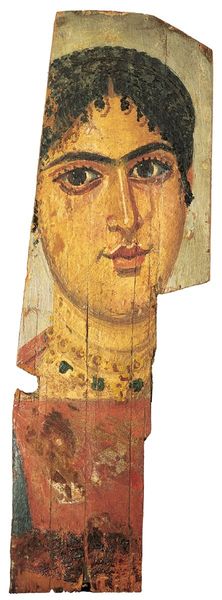
Titel: Mumienporträt einer Frau
Standort: Hamburg
Institution: Museum für Kunst und Gewerbe Hamburg
Schlagwörter: frau, holz, fest, malerei, tod, brustbild, beerdigung, kaiserzeit, brauch, bestattung, trauerfeier, beisetzung, mumien, totenfeier, enkaustik, totenbildnis, hessische systematik, begräbnis, mittlere, mumienporträt, severer, heißwachsmalerei